Question: I'm trying this, but can't make it happen. I am trying to get the first column text. First column text contains the room Number.
Here is what I have done so far:
'''
$.each(eval(data), function(index, item) {
$('#data-Tables tbody').append('<tr><td>' + item.ROOM + '</td><td>' + item.GUEST_NAME + '</td><td><a onclick="showDetails(e)" class="actionBtn">Details</a></td></tr>');
});
'''
I used 'onclick="showDetails(e)"' on 'a' tag, then I defined function on page:
'''
function showDetails(e){
$(this).text('changebtn text');
}
'''
I get this error on Firebug:
'''
ReferenceError: e is not defined
'''
I also tried without 'e', I didn't get the error message on Firebug.
But in both cases the '$(this)' didn't work. How can I get the first column data?
I can't use 'selector.click' because it's not working. I even tried with 'document.ready' and made many attempts, it's some kind of problem with gadget.
Is there any way to get the first column data on dynamic table when clicked on button?
Here is the screenshot of my gadget:

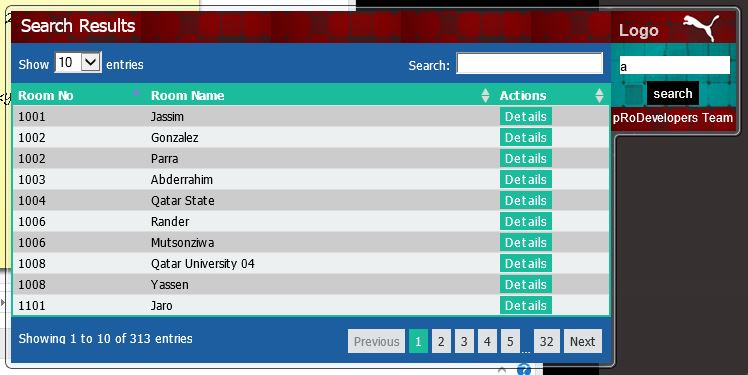
Answer: When using 'onclick' in HTML you will not receive a parameter called 'event' or 'e'. So if you remove 'e' from both places you wont get the error.
To find 'this' in your function you could use the following to send the object as a parameter.
'''
onclick="showDetails(this)"
'''
'''
function showDetails(obj){
$(obj).text('changebtn text');
}
'''